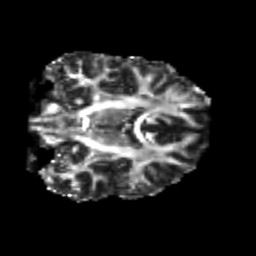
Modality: FA
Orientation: coronal
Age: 26
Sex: male
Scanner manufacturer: siemens
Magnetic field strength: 3 T
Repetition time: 3.5 s
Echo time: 0.104 s